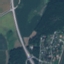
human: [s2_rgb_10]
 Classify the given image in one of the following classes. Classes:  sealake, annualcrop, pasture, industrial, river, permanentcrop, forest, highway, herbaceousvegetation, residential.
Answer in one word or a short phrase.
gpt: Highway